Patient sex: M
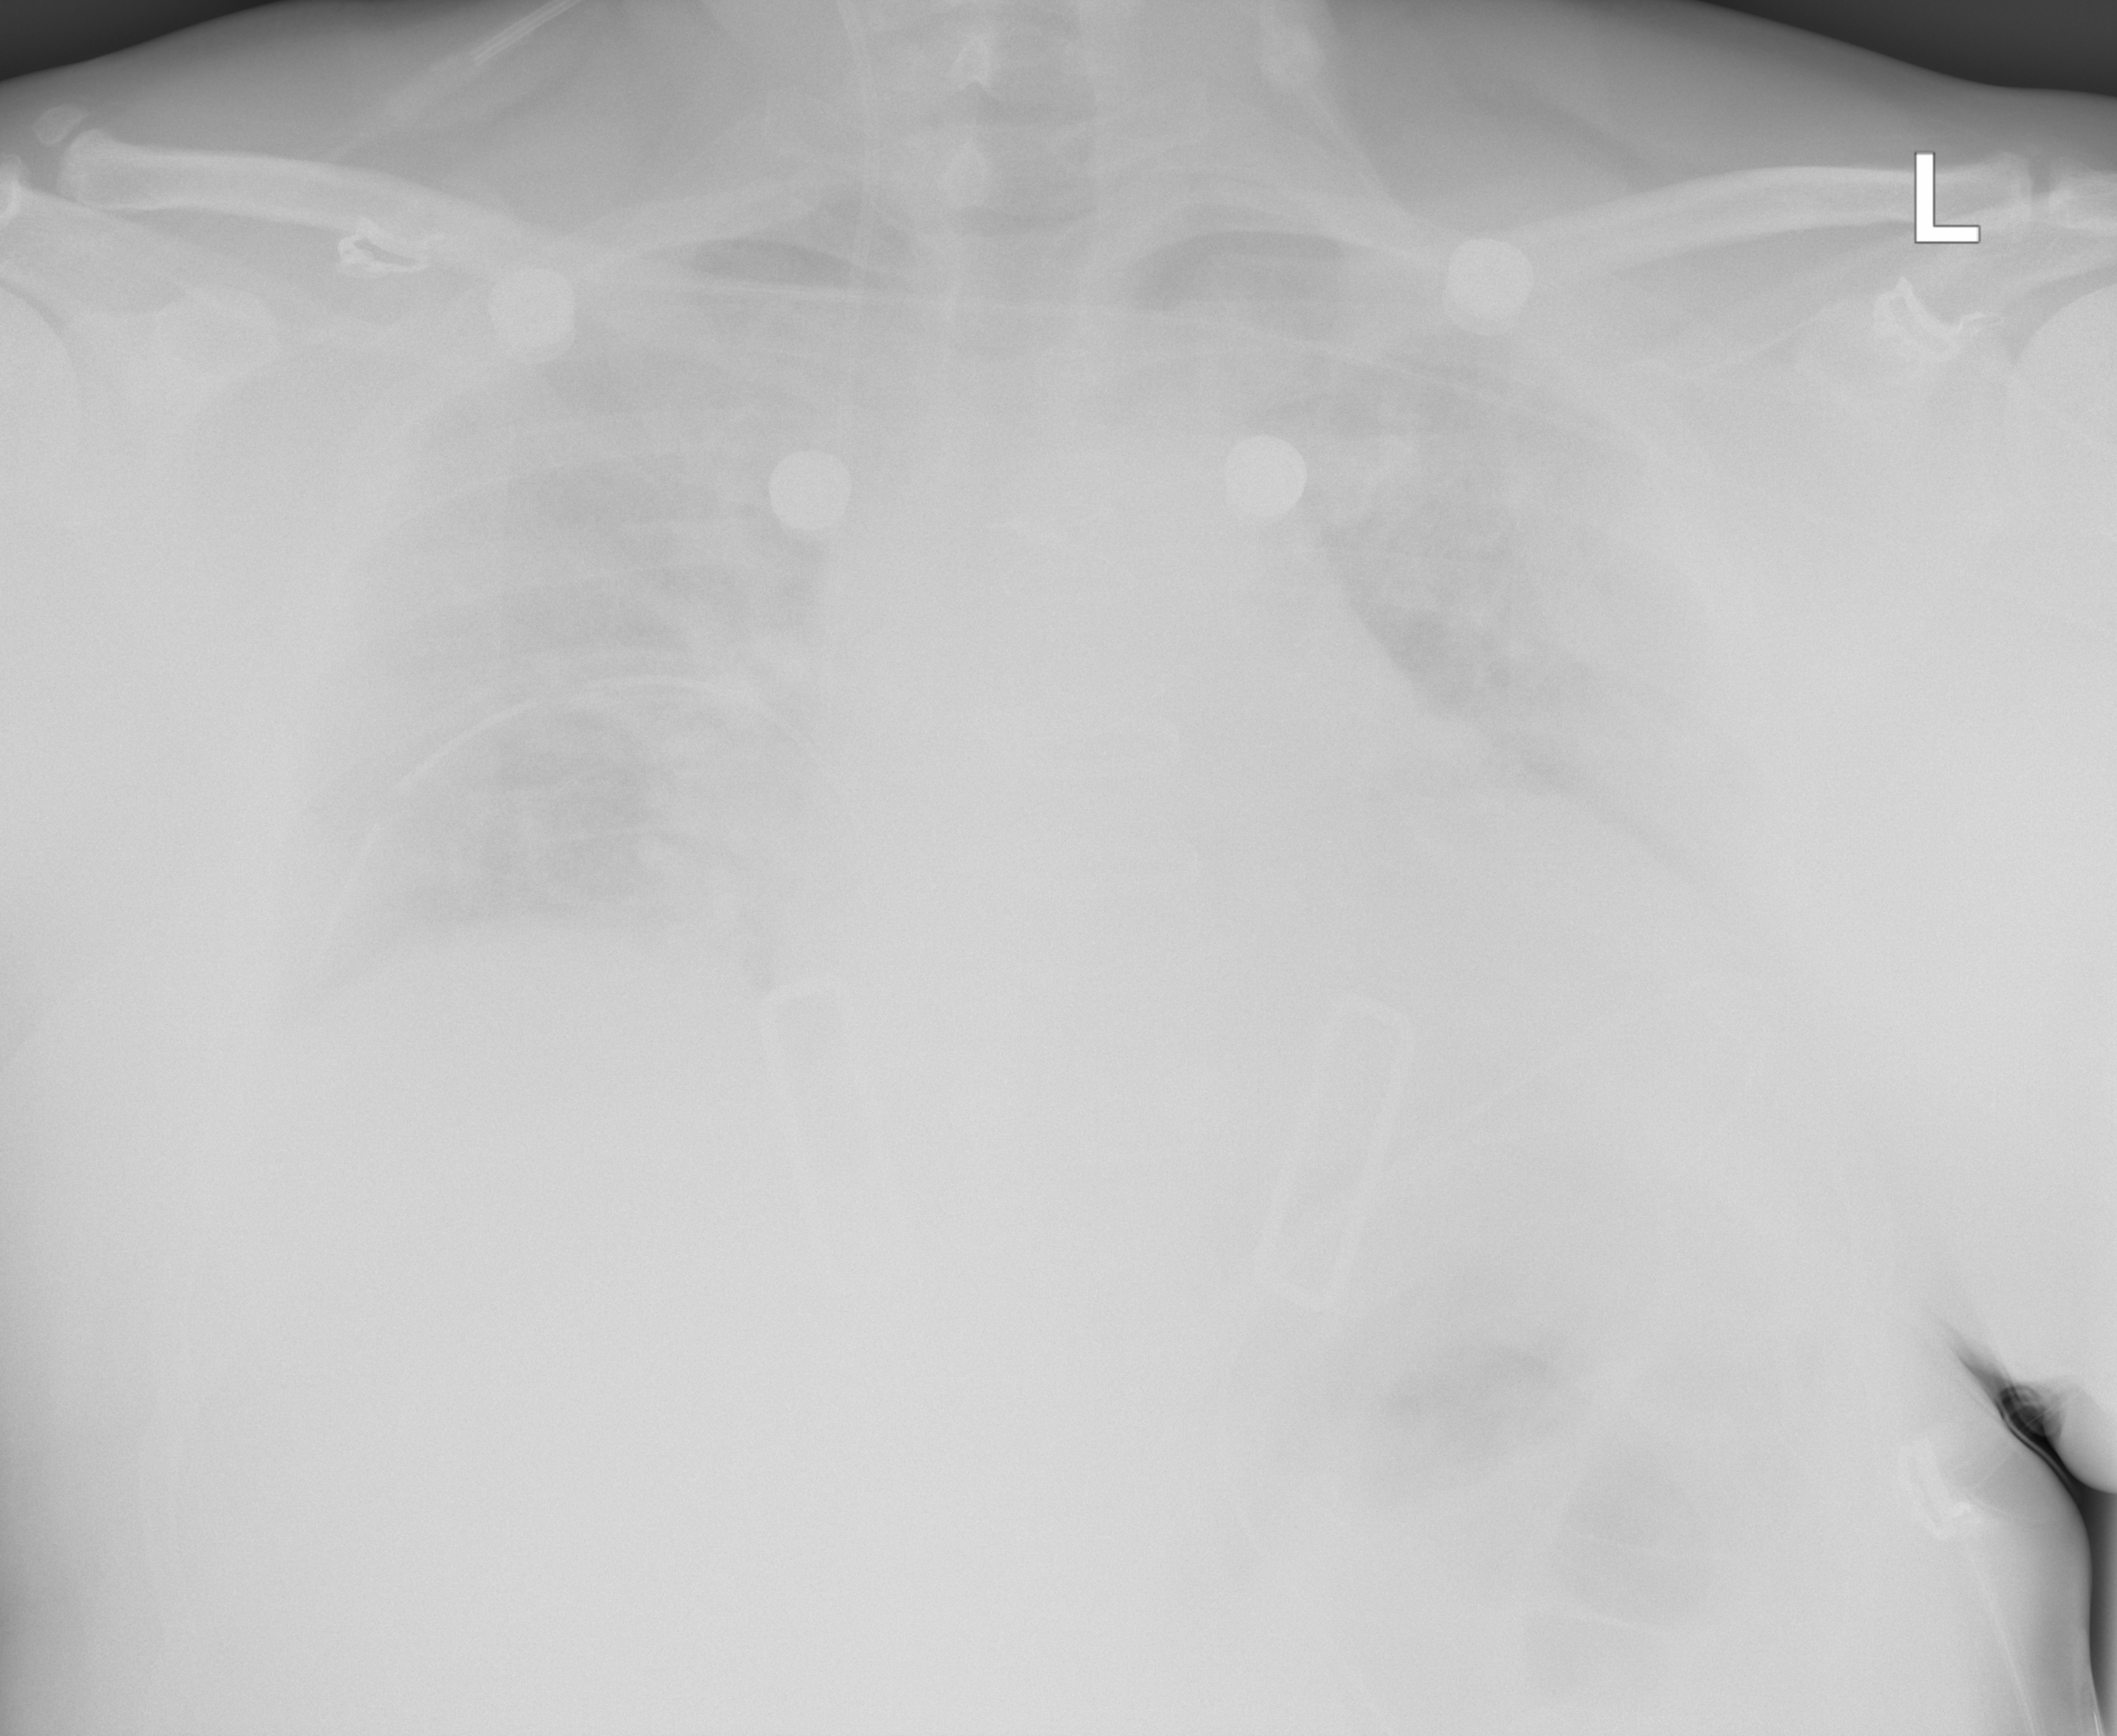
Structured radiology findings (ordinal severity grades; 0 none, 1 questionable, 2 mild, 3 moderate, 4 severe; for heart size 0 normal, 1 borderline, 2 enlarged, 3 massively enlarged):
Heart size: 2
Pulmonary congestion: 2
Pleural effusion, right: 0
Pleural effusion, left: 2
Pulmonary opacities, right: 2
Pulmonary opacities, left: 2
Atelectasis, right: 0
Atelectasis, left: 2